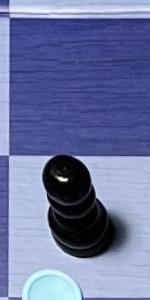
Label: Pawn_Black